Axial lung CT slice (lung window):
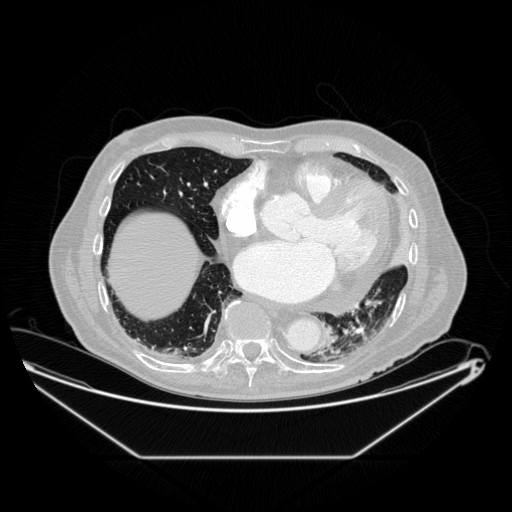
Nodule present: no